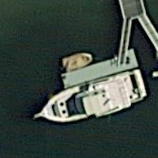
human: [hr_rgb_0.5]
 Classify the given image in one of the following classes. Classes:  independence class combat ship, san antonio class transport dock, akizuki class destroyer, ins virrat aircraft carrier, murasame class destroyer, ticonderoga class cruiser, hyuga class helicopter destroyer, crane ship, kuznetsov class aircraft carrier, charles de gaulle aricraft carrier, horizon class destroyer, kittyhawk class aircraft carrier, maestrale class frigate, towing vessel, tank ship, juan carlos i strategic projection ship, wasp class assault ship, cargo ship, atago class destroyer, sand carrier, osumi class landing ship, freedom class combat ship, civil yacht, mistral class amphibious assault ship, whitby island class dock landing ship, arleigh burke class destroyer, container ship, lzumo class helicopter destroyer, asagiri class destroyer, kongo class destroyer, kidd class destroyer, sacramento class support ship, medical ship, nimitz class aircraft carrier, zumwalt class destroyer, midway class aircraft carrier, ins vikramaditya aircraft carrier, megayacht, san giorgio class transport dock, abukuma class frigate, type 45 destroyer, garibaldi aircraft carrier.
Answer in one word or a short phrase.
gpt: Civil yacht